Question: My client are experiencing software crashes with a VB6 program I wrote.
I had set up the registry to produce full crash dumps, and I saw it working correctly with other programs that crashed on their system, but for some reason, for my program, it stil creates the simple crash dumps in a totally different directory.
My program is 32 bit running on an x64 computer. I have setup the registry as shown in the picture, both for SOFTWARE\Microsoft and SOFTWARE\Wow6432Node\Microsoft.
Still doesn't work.
Does anyone know how I can be sure that full crash dumps are produced every time the program crashes?

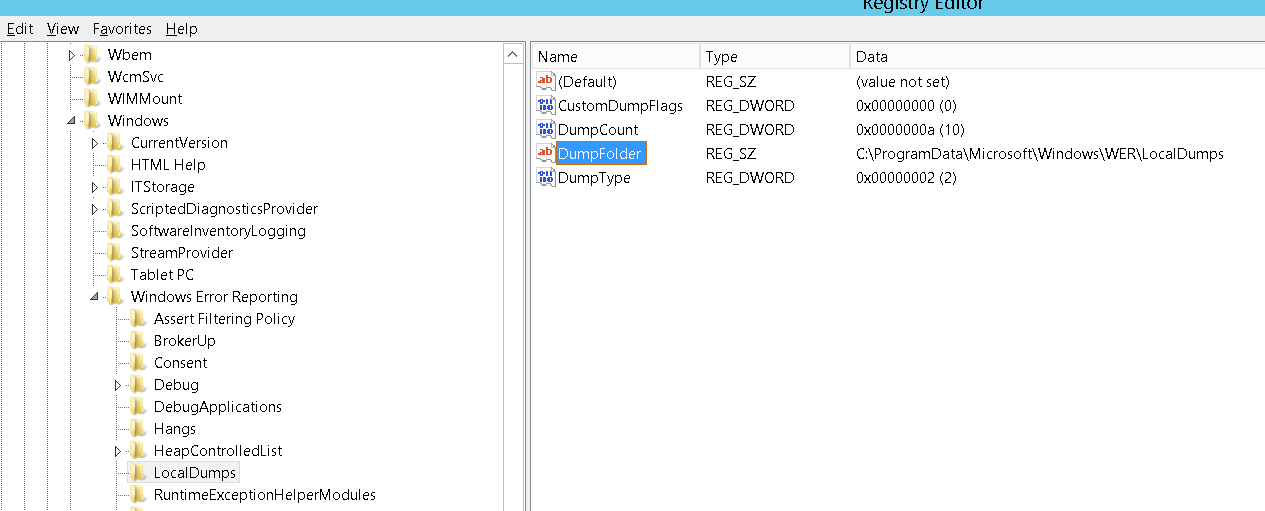
Answer: ## Permissions of the folder to write to
Looking at the permissions of the folder 'C:\ProgramData\Microsoft\Windows\WER' it has
- - -
Creating a subfolder 'LocalDumps' will inherit the permissions.
So you should either modify the permissions of that folder or use a different folder with write permissions.
## Permissions of the Registry key
Windows might not be able to read the Registry settings if the permissions do not allow it. E.g. the following (really silly) permissions will prevent a LocalDump as well:
<URL>
## 32 vs. 64 bit
Windows Error Reporting is executed by Windows and only uses the registry key with the bitness of the OS. You said you set up both. If that's true, it's fine. If you only set up the 32 bit Registry key, it won't work.
## AeDebug
If you have a setting for AeDebug 'HKEY_LOCAL_MACHINE\SOFTWARE\Wow6432Node\Microsoft\Windows NT\CurrentVersion\AeDebug', those are executed before WER.
Note that this entry may exist in 32 bit (WOW6432Node) and 64 bit.
Usually that should result in starting a debugger, but who knows ... it might do nothing and just exit.
## LocalDumps is disabled
Make sure that there is no DWORD 'Disabled' with a value of '1' in 'HKEY_LOCAL_MACHINE\SOFTWARE\Microsoft\Windows\Windows Error Reporting\LocalDumps'
## Use of REG_SZ instead of REG_EXPAND_SZ
I have seen people using a REG_SZ for 'DumpFolder' in combination with '%APPDATA%'. Only REG_EXPAND_SZ will expand environment variables.
## Someone cancels the crash dump generation
If the WER dialog is enabled, someone may press the cancel button.
Set DWORD 'DontShowUI' to '1' to disable the dialog.
## User settings instead of machine settings
There's the machine wide setting
'''
HKEY_LOCAL_MACHINE\Software\Microsoft\Windows\Windows Error Reporting
'''
but also user defined settings in
'''
HKEY_CURRENT_USER\Software\Microsoft\Windows\Windows Error Reporting
'''
Perhaps the machine values are overwritten by the user settings.
## Try before using it
To test whether your settings work, you can test with a small C++ program.
'''
#include "stdafx.h"
#include <exception>
int _tmain(int /*argc*/, _TCHAR* /*argv*/[])
{
throw std::exception();
}
'''